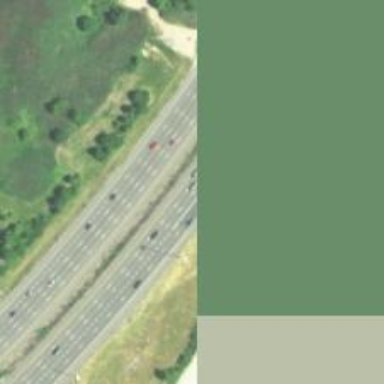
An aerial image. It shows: Motorway junction.